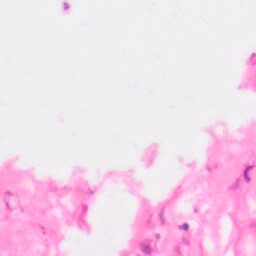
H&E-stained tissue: Colon